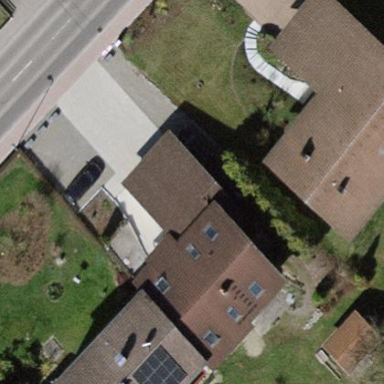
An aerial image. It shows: Garage.